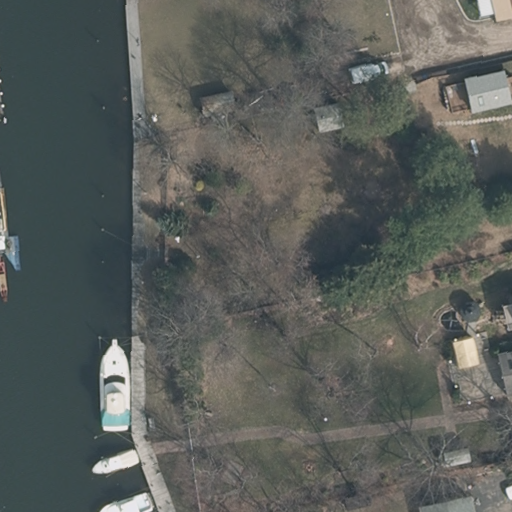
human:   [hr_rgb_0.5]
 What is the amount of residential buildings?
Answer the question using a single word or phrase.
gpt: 3

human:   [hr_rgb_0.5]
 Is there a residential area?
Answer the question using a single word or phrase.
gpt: yes

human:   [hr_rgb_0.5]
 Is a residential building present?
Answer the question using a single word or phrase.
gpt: yes

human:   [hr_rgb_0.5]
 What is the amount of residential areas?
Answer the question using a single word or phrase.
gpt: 1

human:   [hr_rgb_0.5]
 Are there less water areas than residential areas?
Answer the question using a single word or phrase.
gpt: yes

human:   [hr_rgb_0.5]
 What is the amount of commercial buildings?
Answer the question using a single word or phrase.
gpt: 0

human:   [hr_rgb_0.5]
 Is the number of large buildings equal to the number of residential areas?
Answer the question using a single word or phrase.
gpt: no

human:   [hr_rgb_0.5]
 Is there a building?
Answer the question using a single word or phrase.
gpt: yes

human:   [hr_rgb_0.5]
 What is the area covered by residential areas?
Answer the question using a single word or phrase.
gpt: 10595m2

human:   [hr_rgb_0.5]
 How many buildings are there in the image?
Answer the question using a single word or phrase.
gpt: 6

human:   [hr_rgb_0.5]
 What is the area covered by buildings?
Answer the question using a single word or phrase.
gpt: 215m2

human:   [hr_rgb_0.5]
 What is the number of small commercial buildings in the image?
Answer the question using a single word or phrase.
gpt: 0

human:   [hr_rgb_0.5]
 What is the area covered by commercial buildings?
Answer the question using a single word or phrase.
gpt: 0m2

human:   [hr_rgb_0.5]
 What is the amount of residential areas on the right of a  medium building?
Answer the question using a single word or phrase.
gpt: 0

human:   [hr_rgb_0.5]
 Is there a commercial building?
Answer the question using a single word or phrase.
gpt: no

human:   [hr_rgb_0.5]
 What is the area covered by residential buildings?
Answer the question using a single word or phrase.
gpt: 70m2

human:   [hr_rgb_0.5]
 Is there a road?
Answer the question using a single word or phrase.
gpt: no

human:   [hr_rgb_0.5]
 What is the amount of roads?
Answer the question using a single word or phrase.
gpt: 0

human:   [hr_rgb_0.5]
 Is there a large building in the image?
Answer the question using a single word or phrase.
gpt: no

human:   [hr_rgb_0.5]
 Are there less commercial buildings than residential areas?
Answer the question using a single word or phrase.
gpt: yes

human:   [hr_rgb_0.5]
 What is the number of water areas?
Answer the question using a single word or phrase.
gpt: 0

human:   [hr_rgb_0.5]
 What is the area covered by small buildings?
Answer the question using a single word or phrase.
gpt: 215m2

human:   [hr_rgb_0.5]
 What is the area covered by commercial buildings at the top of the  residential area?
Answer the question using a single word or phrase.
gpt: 0m2

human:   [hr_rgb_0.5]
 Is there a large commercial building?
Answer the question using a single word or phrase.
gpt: no

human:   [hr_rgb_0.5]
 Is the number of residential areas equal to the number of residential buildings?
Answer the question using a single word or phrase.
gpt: no

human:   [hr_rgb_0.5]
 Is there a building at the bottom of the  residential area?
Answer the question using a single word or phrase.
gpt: no

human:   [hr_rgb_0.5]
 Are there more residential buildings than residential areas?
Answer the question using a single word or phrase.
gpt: yes

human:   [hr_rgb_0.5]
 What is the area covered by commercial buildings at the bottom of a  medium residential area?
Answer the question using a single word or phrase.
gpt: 0m2

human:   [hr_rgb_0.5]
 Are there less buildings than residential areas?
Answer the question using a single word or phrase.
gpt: no

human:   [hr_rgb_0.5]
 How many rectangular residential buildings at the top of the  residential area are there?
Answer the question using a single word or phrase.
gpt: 2

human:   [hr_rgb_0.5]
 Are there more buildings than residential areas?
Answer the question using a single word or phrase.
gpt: yes

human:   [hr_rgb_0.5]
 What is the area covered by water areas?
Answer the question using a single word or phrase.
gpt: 0m2

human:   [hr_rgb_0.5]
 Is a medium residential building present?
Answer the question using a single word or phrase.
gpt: no

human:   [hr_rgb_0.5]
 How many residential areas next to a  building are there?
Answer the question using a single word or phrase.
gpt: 1

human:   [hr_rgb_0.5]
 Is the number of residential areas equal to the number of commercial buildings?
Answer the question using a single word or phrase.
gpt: no

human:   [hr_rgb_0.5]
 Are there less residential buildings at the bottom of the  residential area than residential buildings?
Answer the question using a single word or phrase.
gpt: yes

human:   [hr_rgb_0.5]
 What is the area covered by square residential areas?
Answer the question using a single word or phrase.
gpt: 0m2

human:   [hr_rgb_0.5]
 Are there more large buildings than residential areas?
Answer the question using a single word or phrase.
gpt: no

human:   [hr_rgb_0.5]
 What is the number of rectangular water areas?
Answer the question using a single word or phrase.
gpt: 0

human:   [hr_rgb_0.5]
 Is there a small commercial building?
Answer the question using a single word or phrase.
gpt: no

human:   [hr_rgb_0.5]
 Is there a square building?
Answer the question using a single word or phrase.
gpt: no

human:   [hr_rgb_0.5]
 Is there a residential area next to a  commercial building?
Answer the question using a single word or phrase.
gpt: no

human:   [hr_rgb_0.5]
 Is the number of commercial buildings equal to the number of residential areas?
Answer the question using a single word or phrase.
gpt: no

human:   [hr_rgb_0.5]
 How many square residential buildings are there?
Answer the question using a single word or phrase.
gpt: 0

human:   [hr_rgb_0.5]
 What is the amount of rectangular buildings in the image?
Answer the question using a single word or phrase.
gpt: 3

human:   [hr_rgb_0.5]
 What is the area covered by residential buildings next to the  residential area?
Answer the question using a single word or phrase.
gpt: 70m2

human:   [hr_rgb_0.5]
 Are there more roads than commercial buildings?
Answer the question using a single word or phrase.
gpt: no

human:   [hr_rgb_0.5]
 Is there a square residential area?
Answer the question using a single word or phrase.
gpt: no

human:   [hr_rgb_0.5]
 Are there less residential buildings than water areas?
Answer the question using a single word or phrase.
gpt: no

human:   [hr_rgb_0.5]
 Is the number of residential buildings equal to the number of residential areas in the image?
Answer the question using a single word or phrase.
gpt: no

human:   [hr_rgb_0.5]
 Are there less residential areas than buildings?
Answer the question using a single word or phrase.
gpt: yes

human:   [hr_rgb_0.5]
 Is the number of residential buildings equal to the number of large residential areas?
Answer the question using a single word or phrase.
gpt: no

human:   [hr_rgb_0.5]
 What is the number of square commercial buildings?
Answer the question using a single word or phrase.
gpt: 0

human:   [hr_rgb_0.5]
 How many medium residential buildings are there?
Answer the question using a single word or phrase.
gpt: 0

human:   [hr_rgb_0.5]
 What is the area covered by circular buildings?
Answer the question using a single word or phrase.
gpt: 0m2

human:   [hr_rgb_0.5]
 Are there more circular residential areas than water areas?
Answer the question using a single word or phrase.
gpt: no

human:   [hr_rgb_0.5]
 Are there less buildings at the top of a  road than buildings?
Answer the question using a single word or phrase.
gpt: yes

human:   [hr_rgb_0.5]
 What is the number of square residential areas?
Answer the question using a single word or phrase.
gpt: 0

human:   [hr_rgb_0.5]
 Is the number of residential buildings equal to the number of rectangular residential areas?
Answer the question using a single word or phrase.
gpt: no

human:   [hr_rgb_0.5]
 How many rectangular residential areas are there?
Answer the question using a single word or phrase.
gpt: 1

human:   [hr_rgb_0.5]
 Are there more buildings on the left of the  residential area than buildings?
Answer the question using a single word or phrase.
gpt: no

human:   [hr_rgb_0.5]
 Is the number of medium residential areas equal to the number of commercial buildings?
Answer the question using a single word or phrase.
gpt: yes

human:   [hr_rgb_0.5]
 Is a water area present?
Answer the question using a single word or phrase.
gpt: no

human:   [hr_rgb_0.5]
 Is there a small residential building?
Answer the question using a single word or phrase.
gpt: yes